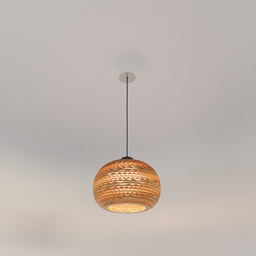
Label: lighting